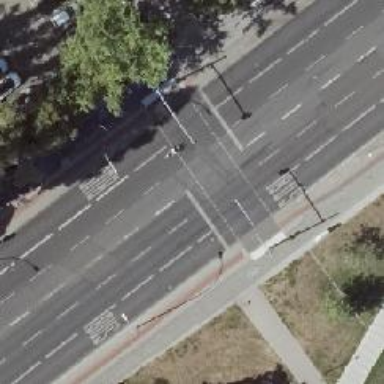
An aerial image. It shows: Road with traffic signals.